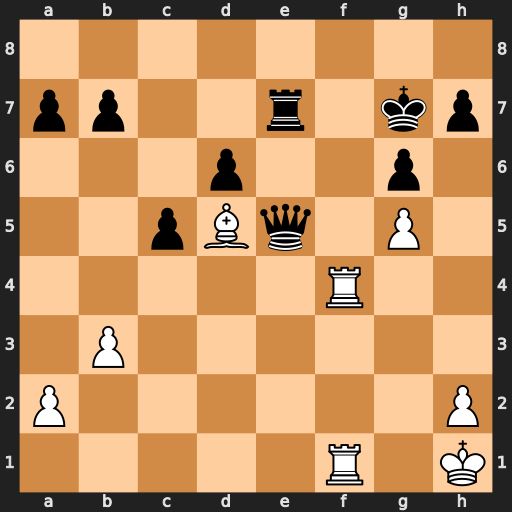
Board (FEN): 8/pp2r1kp/3p2p1/2pBq1P1/5R2/1P6/P6P/5R1K
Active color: w
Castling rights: -
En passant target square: -
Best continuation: Rf7+ Rxf7 Rxf7+ Kg8 Rf5+